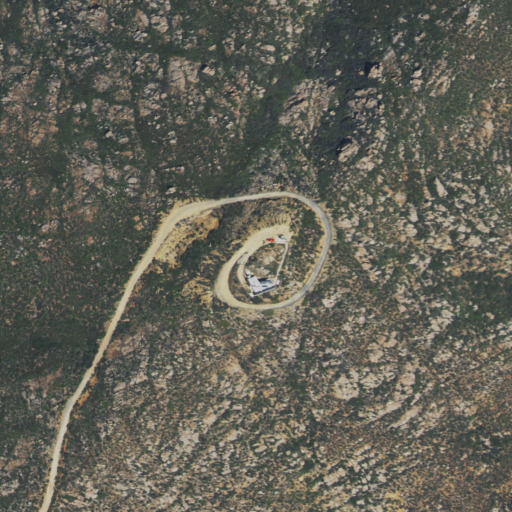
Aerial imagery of mountain in California named Tecate Peak containing shrub, open development, low intensity development, grassland, and medium intensity development